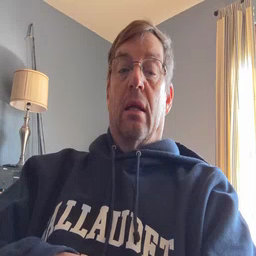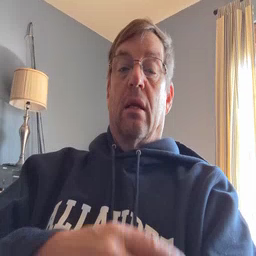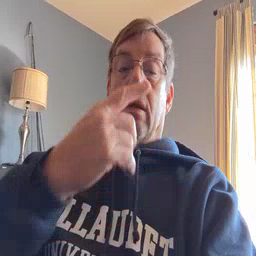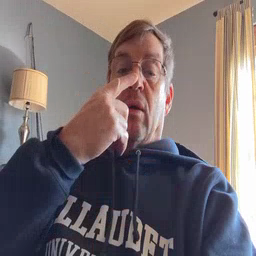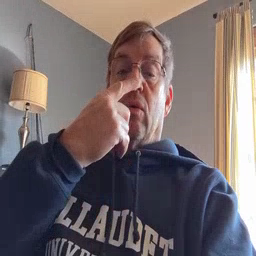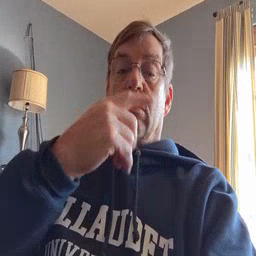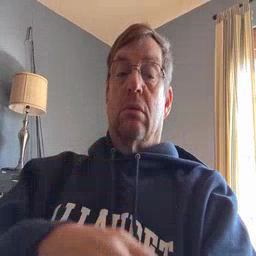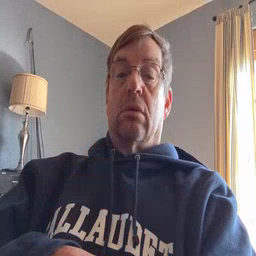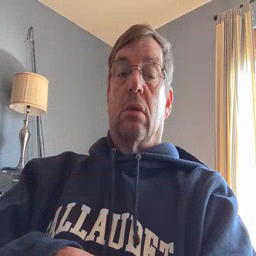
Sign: nose